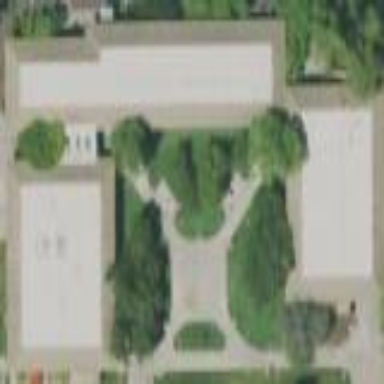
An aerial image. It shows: College building.